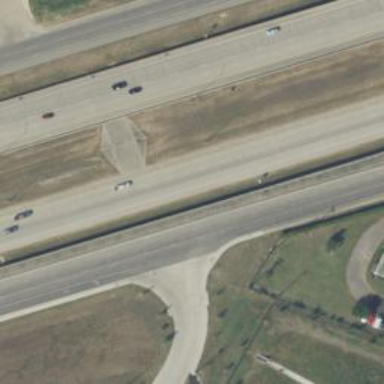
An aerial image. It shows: Secondary road with asphalt surface and frontage road.